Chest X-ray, AP view. Patient: 27 years old, sex M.
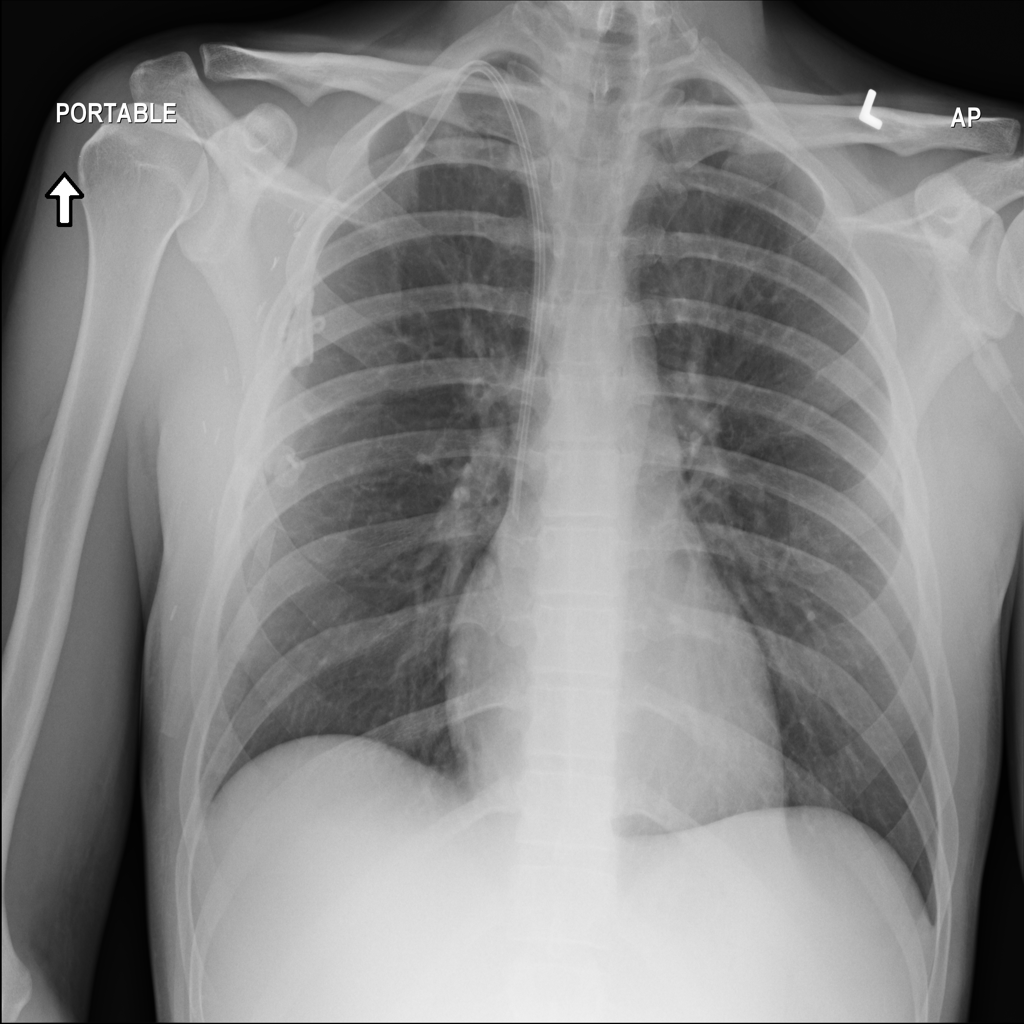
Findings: No Finding